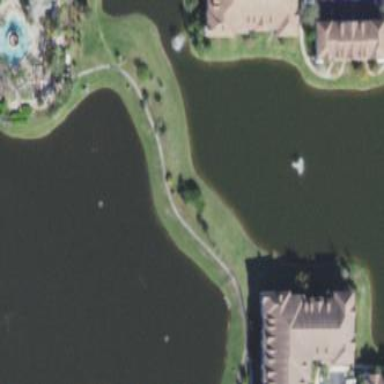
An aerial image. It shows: Retention basin filled with water.